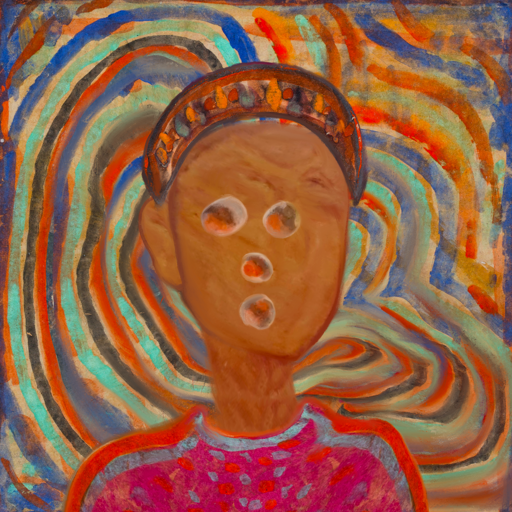
Background: Sisters, Head And Neck Front: Pious_Lady, Face Front: Rupkatha, Bust: Sisters, Hair Front: Blank, Head Accessory: Hypocrite, Second Necklace: Blank, Necklace: Blank, Baby: Blank